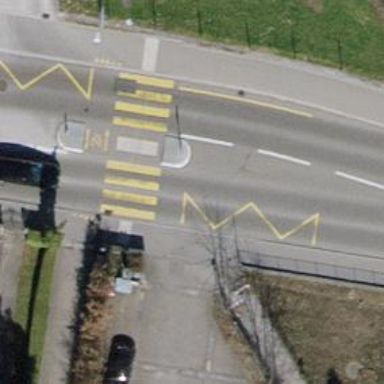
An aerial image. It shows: Uncontrolled crossing with pedestrian island.